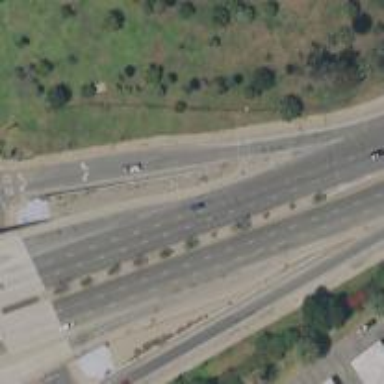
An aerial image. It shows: Primary link highway with asphalt surface.